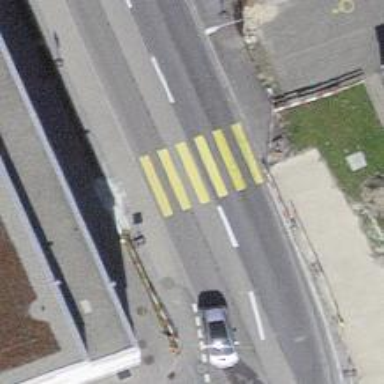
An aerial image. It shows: Marked zebra crossing on the road.